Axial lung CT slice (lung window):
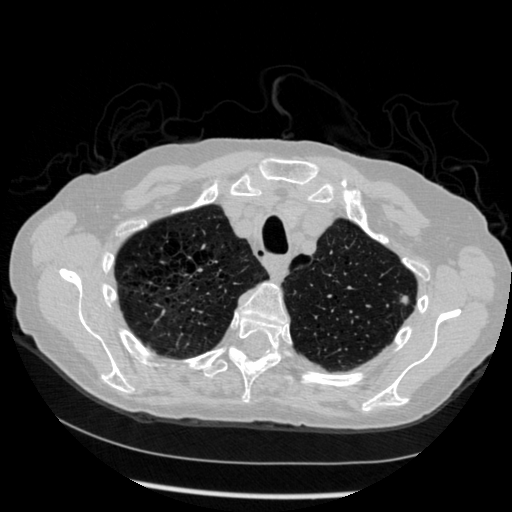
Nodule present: yes
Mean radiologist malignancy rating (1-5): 3